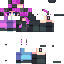
A female human skin with dark skin, wearing brown helmet dressed in a purple hoodie and black pants, featuring a closed mouth.